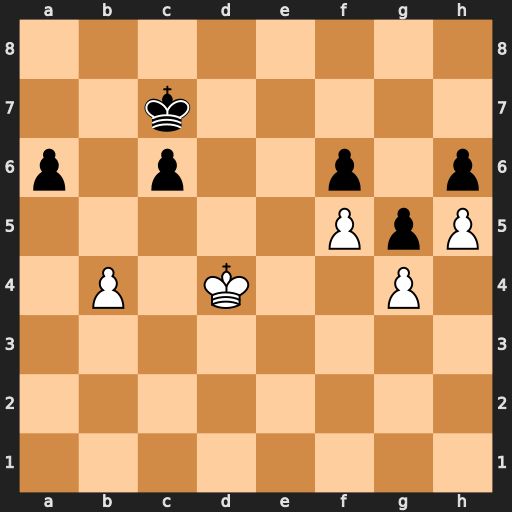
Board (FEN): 8/2k5/p1p2p1p/5PpP/1P1K2P1/8/8/8
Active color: w
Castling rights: -
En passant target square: -
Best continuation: Kc5 Kd7 Kb6 Kd6 Kxa6 Kc7 Ka7